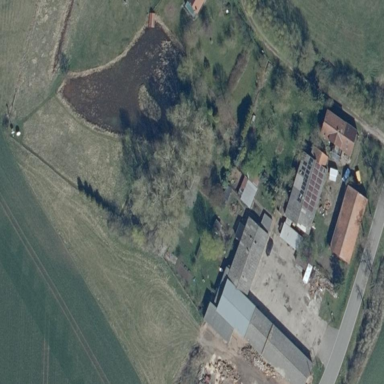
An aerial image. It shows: Farmyard area.